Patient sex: M
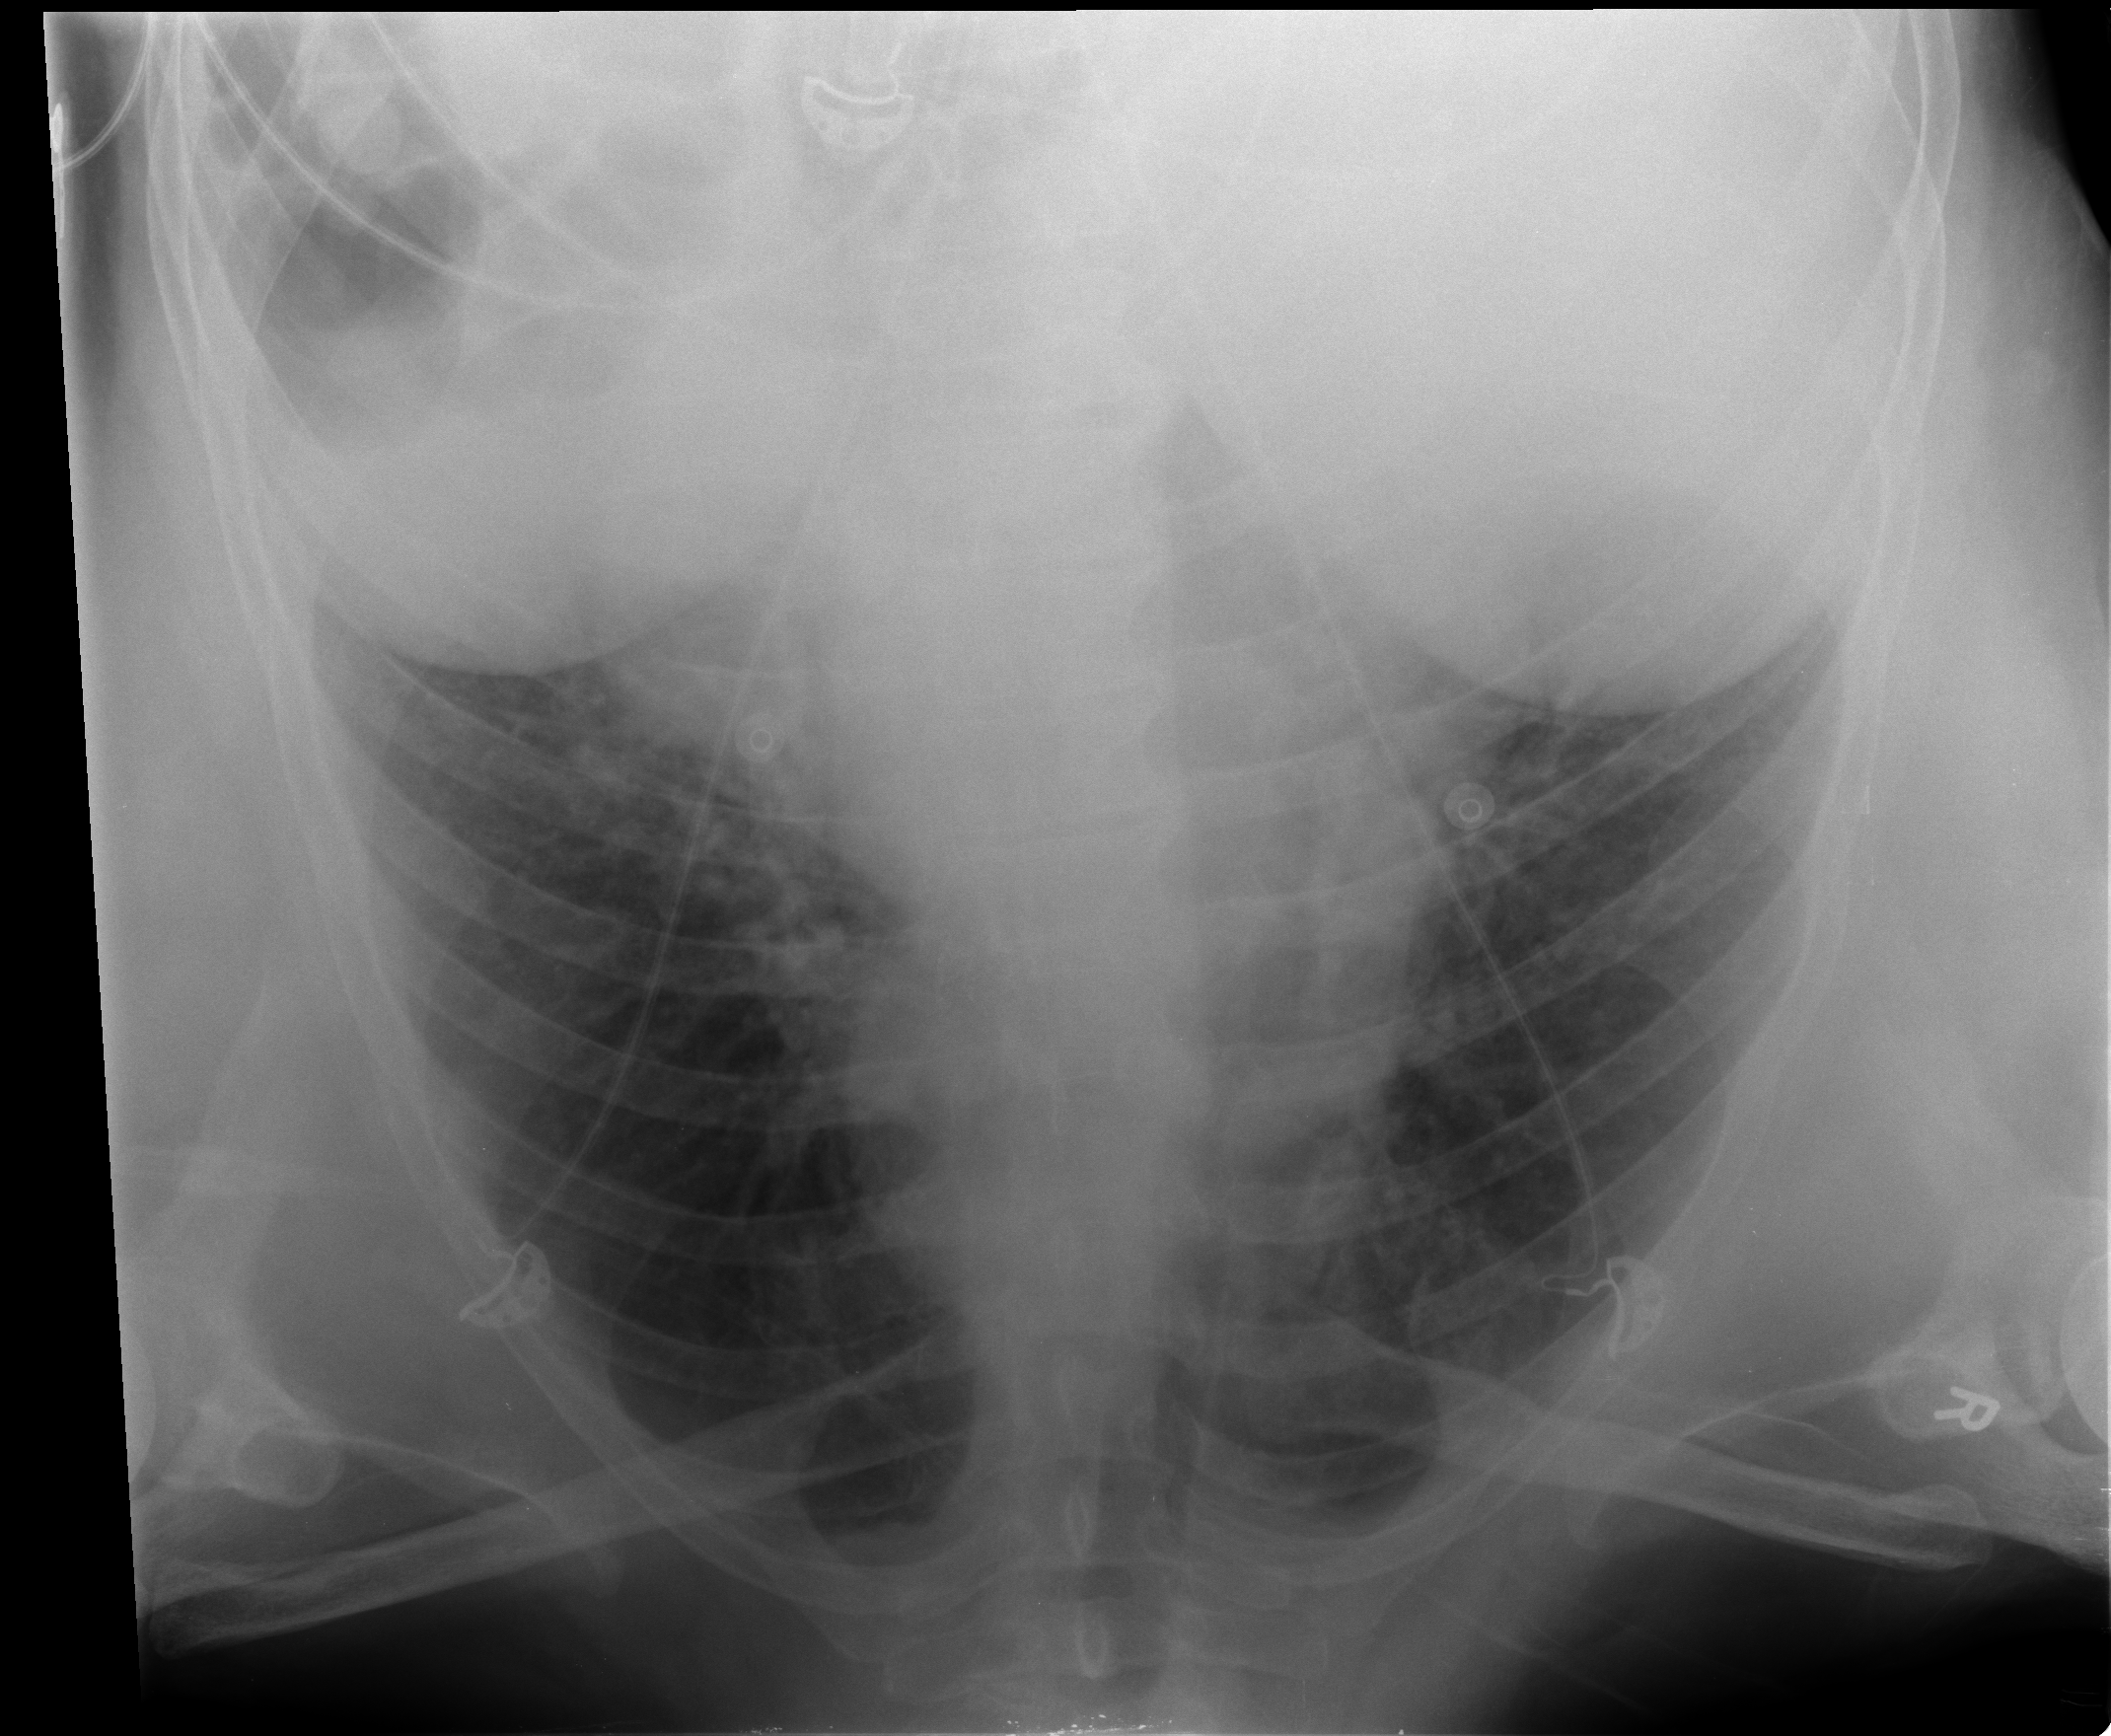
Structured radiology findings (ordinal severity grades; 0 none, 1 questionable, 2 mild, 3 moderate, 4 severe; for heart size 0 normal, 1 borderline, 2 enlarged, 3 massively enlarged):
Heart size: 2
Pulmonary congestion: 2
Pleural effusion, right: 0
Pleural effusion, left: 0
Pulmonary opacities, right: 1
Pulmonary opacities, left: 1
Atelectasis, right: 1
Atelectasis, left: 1